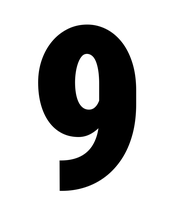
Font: Roboto_Condensed_Black